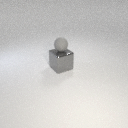
small gray rubber sphere above large gray metal cube